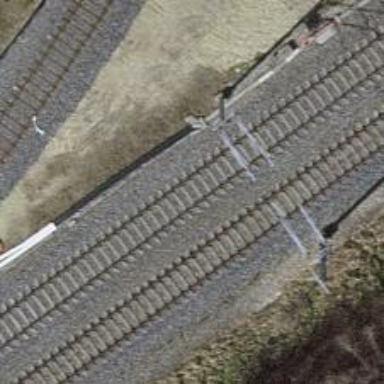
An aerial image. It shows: Railway signal.